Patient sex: M
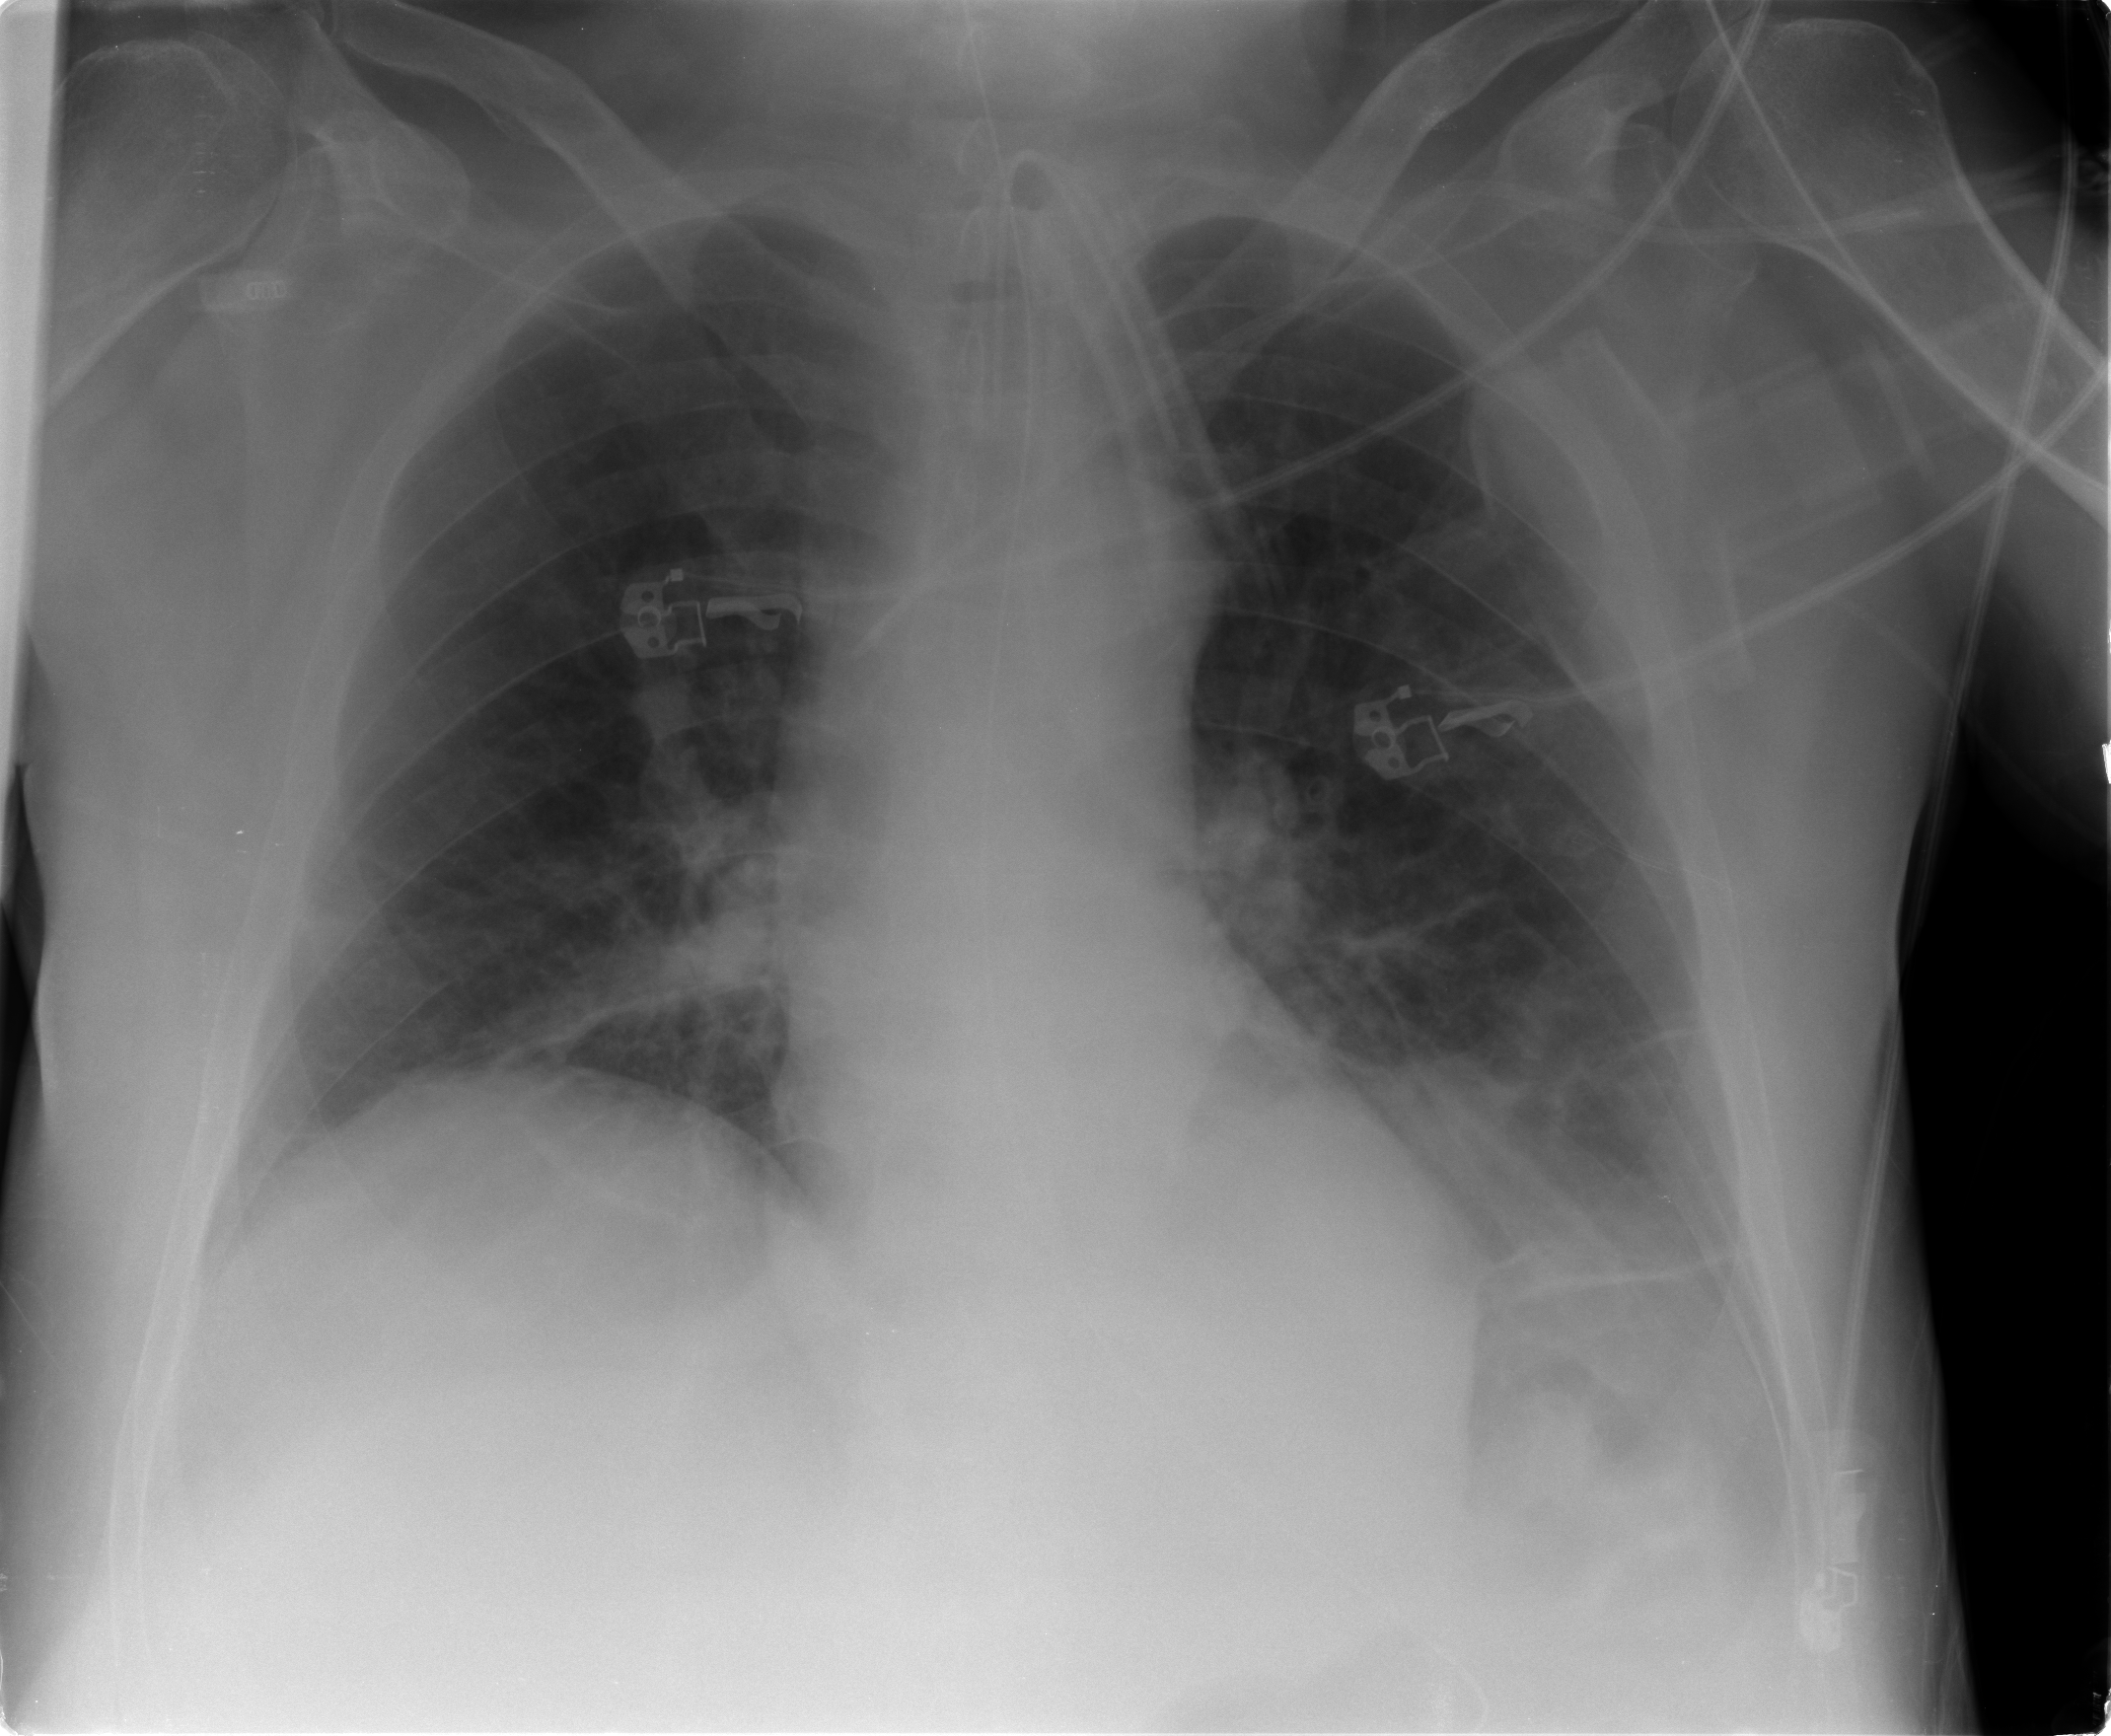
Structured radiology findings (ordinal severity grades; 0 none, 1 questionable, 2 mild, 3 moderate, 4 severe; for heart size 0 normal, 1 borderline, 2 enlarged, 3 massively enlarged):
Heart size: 0
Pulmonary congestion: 0
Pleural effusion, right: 0
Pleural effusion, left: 0
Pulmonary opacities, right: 0
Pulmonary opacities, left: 0
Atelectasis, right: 2
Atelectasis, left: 2